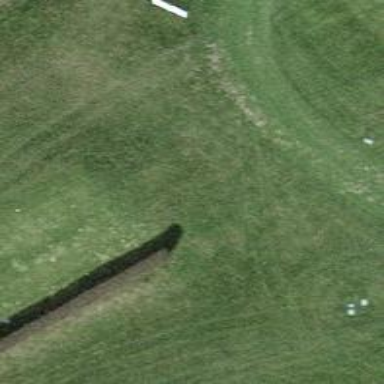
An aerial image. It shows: Hedge barrier.